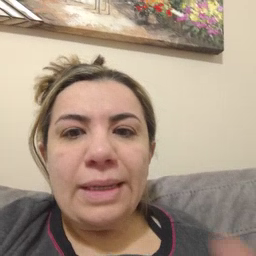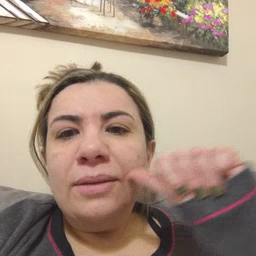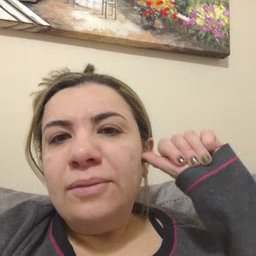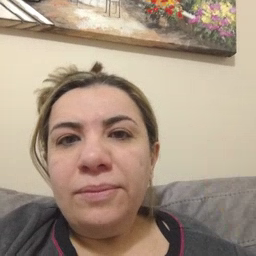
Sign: yesterday